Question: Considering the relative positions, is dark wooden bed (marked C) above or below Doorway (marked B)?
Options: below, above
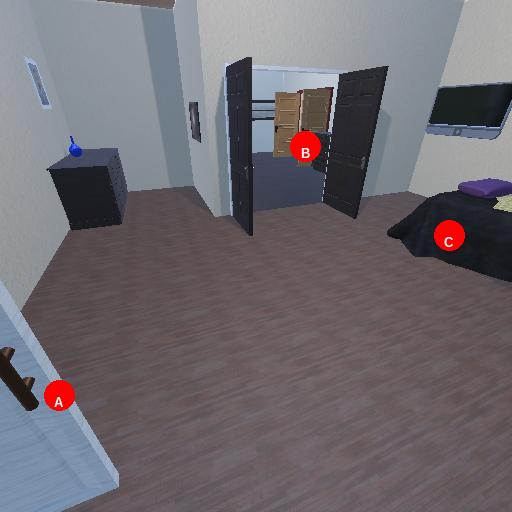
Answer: below